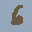
Label: 6